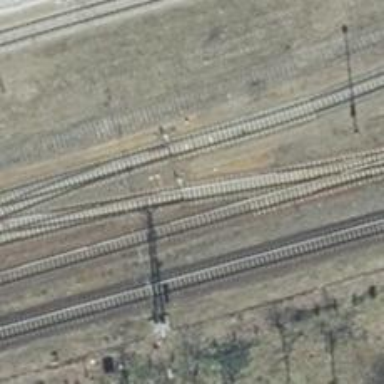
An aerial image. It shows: Railway switch.